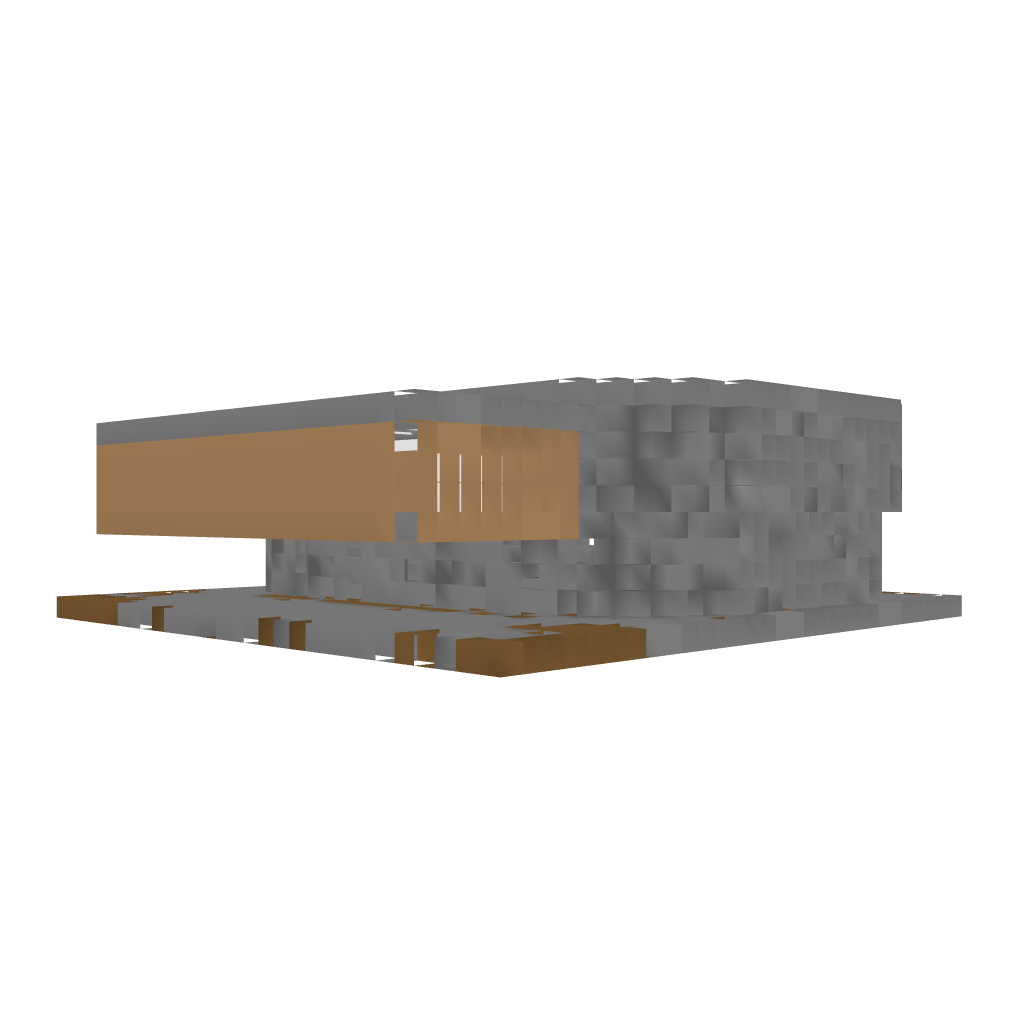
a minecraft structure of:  some random blocks